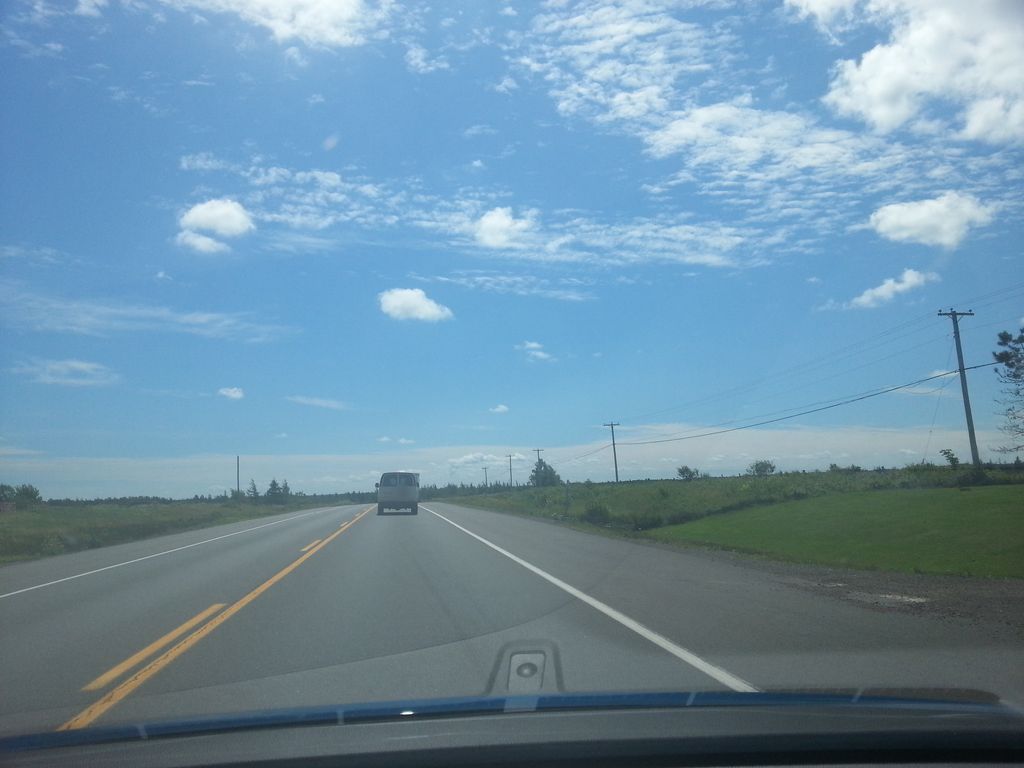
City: charlottetown